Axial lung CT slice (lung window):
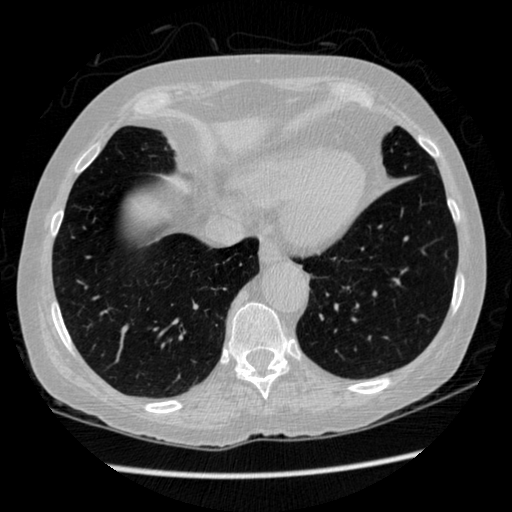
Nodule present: no